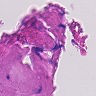
Metastatic tissue present: no